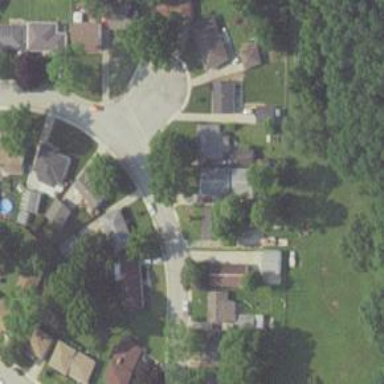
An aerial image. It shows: Residential road with asphalt surface. Sidewalk is present on the left side.